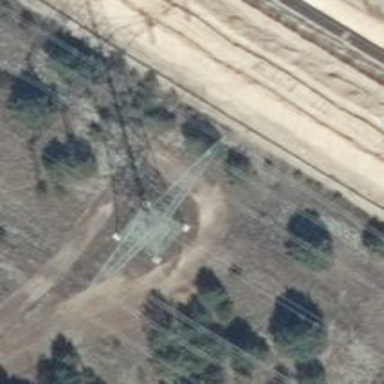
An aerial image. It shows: Power tower.